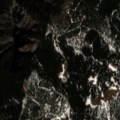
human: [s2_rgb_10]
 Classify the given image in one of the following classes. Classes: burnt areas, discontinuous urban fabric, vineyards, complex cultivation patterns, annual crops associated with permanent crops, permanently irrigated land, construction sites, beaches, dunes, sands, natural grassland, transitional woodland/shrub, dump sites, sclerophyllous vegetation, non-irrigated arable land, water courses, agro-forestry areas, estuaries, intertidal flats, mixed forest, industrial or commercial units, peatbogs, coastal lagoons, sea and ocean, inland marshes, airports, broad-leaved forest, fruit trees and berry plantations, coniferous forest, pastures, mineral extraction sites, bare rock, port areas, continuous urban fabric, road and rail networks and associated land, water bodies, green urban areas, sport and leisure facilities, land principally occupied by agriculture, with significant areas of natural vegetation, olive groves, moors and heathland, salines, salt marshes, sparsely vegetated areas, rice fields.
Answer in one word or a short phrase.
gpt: coniferous forest, moors and heathland, transitional woodland/shrub, sparsely vegetated areas